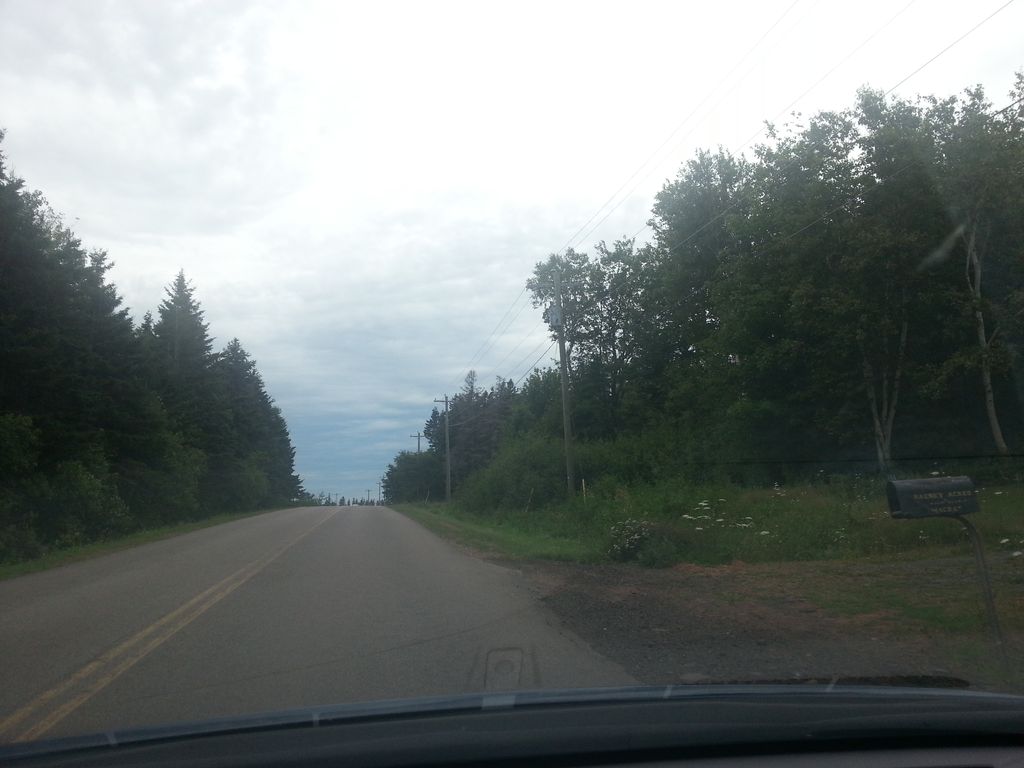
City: charlottetown